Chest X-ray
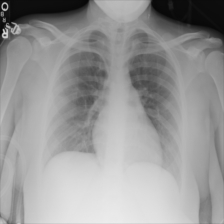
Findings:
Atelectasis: negative
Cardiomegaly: negative
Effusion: negative
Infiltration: negative
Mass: negative
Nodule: negative
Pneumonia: negative
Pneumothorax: negative
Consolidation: negative
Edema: negative
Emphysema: negative
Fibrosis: negative
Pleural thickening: negative
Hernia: negative